Interaction volume radius: 5 \u00c5
Interaction volume height: 50 \u00c5
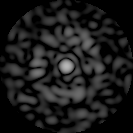
Disorder parameter: 0.8678